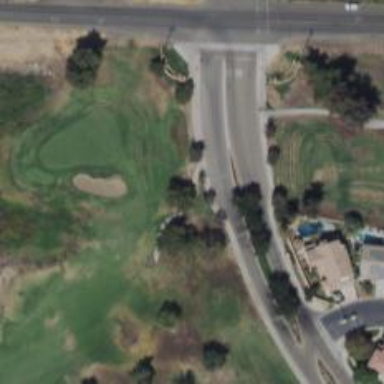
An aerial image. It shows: Path used for both walking and golf.